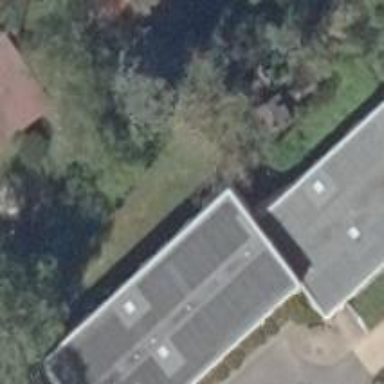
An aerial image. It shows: Office building.